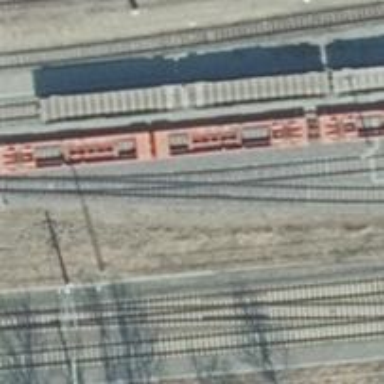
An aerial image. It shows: Railway yard.